Question: Is it possible to make a date and time picker like in screenshot having range of time intervals?

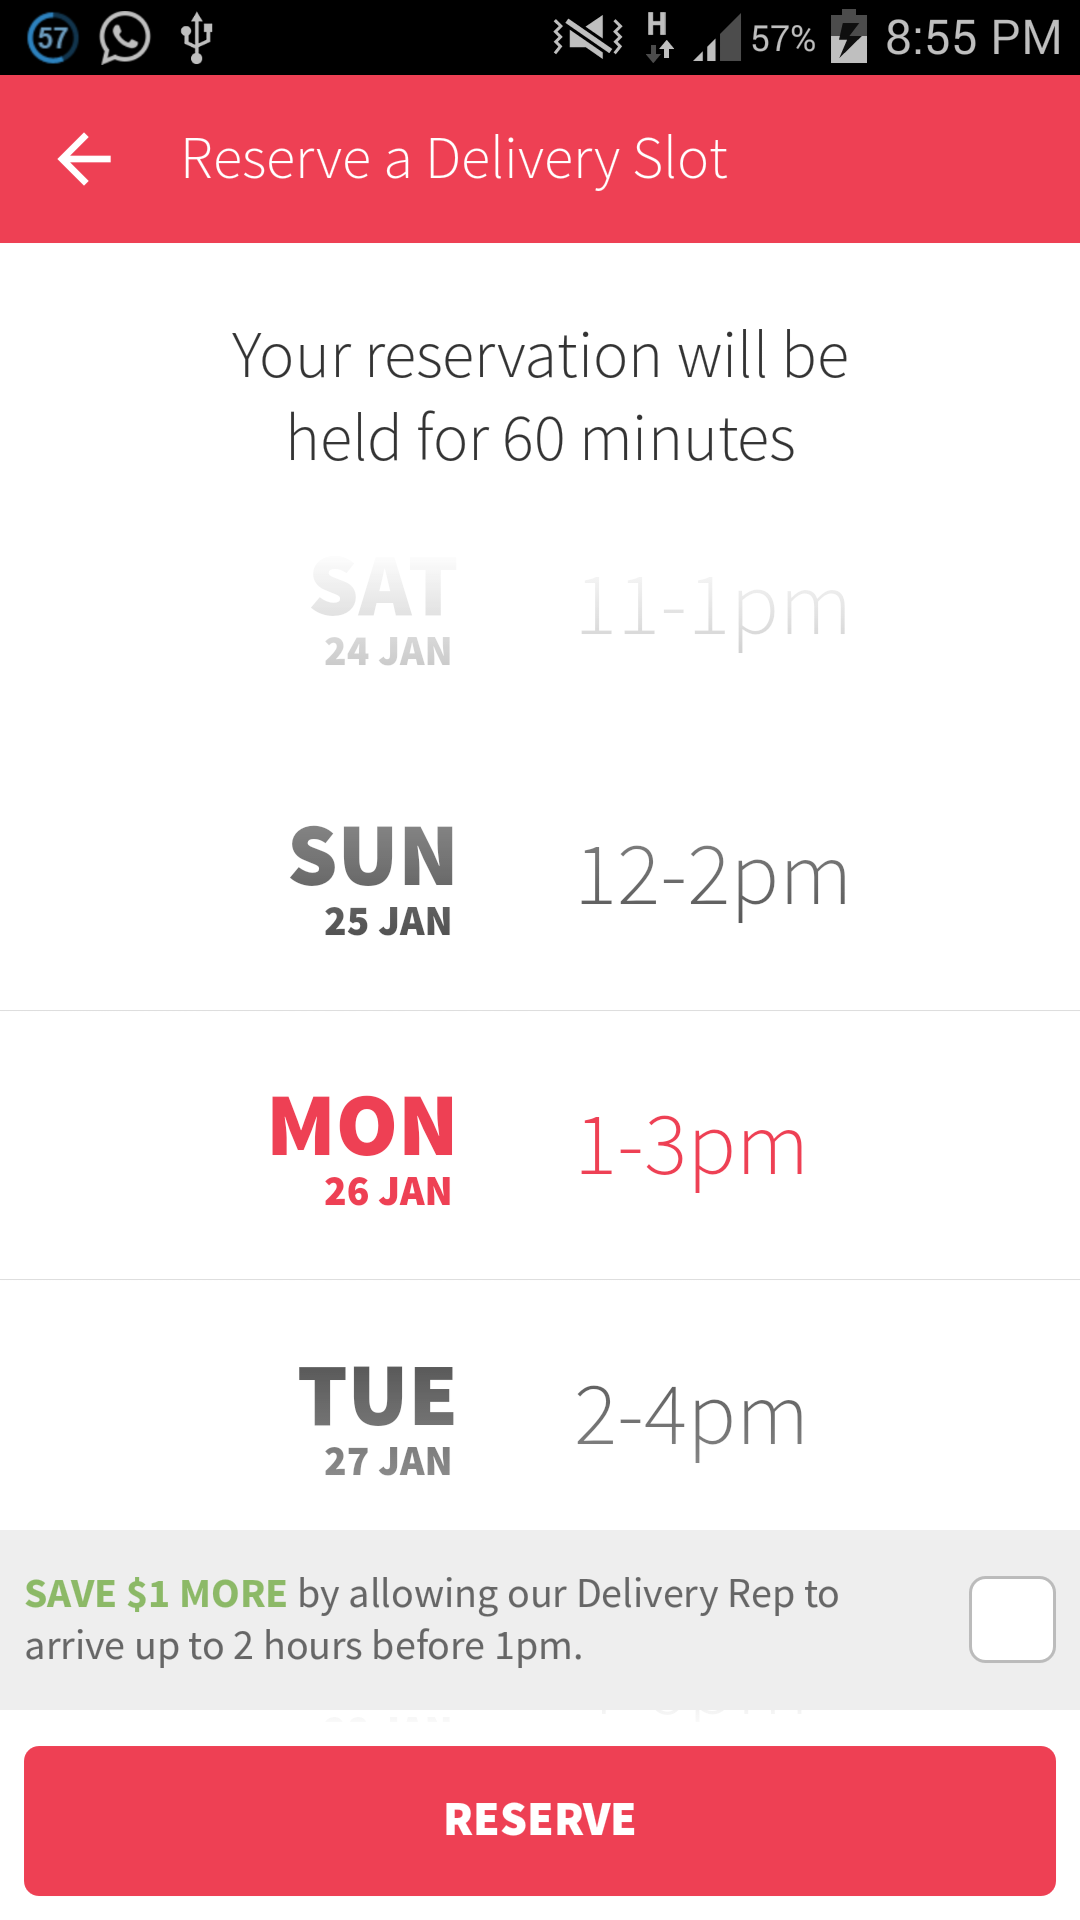
Answer: Chances are that is is possible. They way I would go about approaching it is place a 'scrollView' inside your activity with a'textView'and a 'gridLayout' inside of that. Set the 'numColumns=2'and then set 'android:stretchMode=AUTO_FIT'. I would then place 7 'Custom Views' in there for the left column, and place 24 'Custom Views' into the right column. And then, of course add the 'Button' at the bottom with its own styling.